Question: I have a database management class which has multiple methods to reach different endpoints on a REST API. Everything appears to be working except for this one issue. When the app is started, I am trying to reach an endpoint the exact same way I reach the other endpoints. For some reason, this one completely breaks the app and throws a NullReferenceException without any information.
I have confirmed that the client is not null, and the URL and endpoint works fine in Postman. I honestly have no idea what would be causing this exception, and the fact that it doesn't show any information about the exception just makes it worse.
'''
private async void InitDatabase()
{
HttpResponseMessage response = await client.GetAsync("System?Guid=1");
string responseString = await response.Content.ReadAsStringAsync();
SysParams sysParams = JsonConvert.DeserializeObject<SysParams>(responseString);
}
'''
The error occurs when the first line is executed where client.GetAsync is called.

<URL>
<URL>
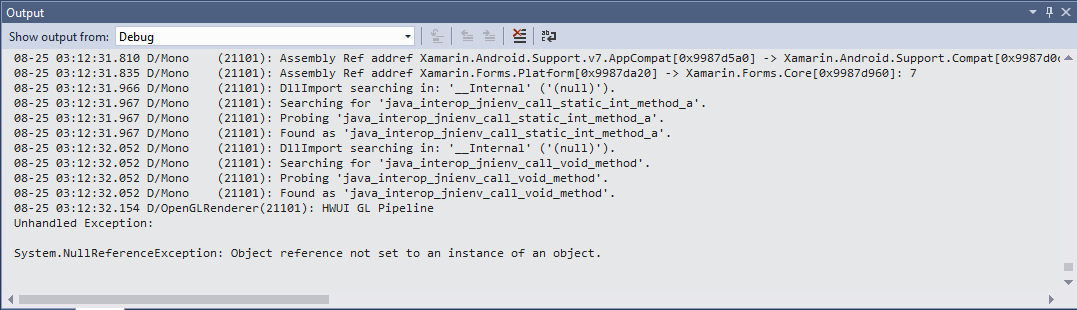
Answer: For some reason, it started working after I had made the call without awaiting it.